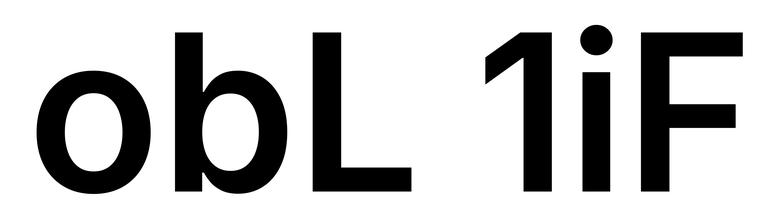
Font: Inter_SemiBold